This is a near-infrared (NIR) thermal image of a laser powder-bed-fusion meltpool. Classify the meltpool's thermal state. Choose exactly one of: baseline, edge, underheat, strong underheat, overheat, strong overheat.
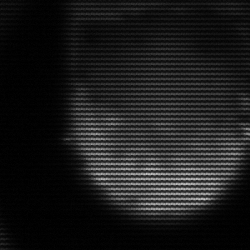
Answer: edge